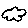
Label: cloud